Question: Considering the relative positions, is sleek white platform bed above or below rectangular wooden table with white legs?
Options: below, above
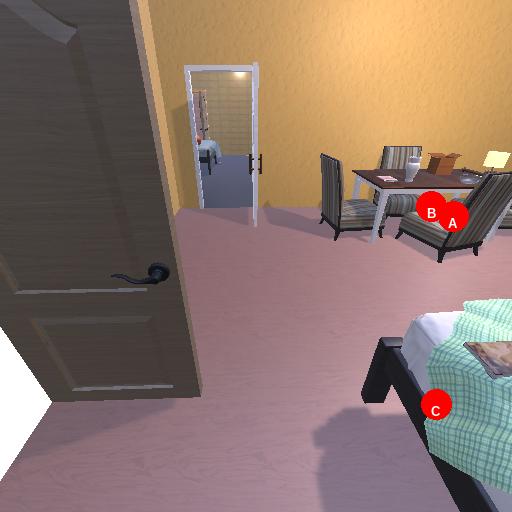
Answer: below